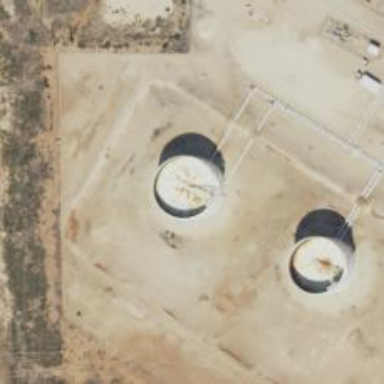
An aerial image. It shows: Storage tank with man-made structure.